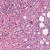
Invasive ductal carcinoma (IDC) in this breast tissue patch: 1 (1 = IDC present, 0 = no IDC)